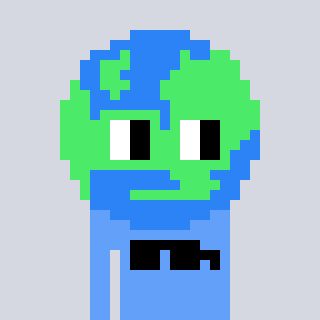
a pixel art character with square light green glasses, a earth-shaped head and a blue-colored body on a cool background